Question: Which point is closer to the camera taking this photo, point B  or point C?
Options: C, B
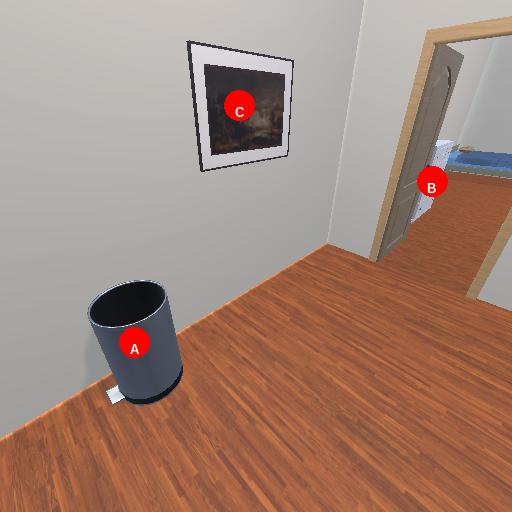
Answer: C